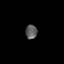
Tissue: prostate
Cell type: Epithelial cells
Senescence score: 0.3284
Nuclear area (px): 164
Mean DAPI intensity: 91.579